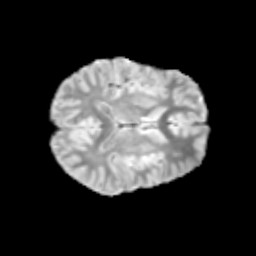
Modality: T2w
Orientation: axial
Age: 12
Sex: male
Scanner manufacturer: siemens
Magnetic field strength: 3 T
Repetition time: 3.8 s
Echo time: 0.07 s